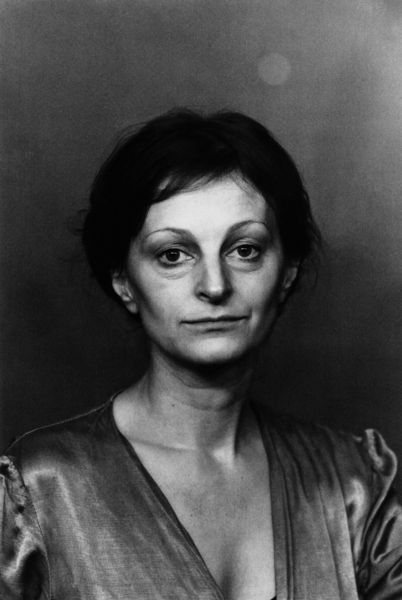
Titel: Selbstporträts/Self-portraits
Künstler: Helga Paris
Schlagwörter: dunkel, ausschnitt, busen, frau, frisur, kleid, mund, nase, blick, augen, falten, gesicht, trauer, hals, portrait, porträt, schauen, schlank, haare, augenbrauen, dekollete, frontal, ohren, seide, traurig, brüste, dutt, wangen, weis, zopf, ernst, hochgesteckt, langweilig, kurze haare, foto, fotografie, ausgemergelt, knochig, schwarz-weiß, augenringe, wangenknochen, müde, dunkle haare, shwarz, mager, gelangweilt, lichtpunkt, dunkle augen, gebundene haare, ausschnittdutt